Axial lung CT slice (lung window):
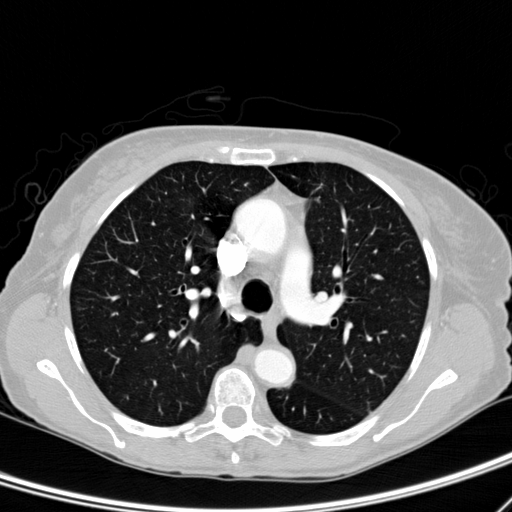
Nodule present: no